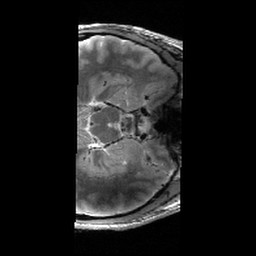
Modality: T2w
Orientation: axial
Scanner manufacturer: siemens
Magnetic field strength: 6.98 T
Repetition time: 5.65 s
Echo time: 0.044 s